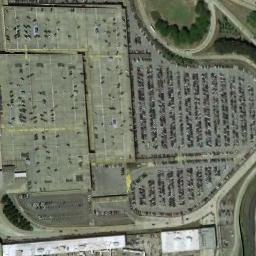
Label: parking_lot